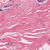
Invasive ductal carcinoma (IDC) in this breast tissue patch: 0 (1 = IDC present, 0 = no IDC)